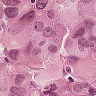
Metastatic tissue present: yes